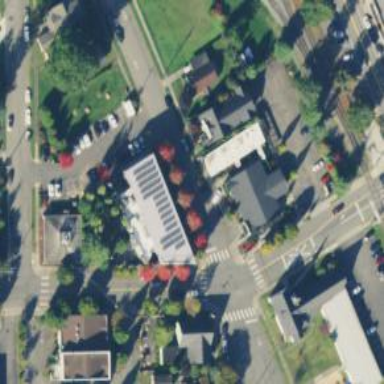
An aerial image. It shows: Town hall.